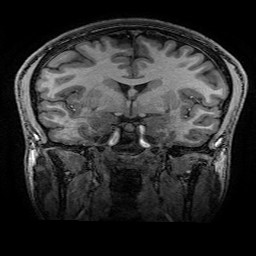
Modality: T1w
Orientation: sagittal
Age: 22
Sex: male
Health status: healthy
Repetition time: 2.53 s
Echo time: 0.0034 s